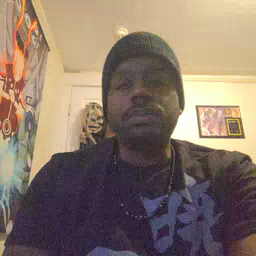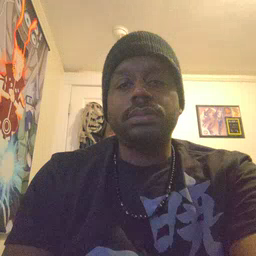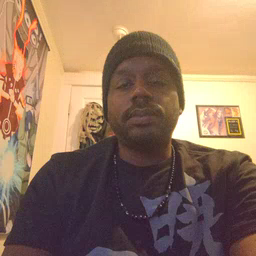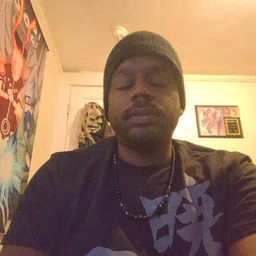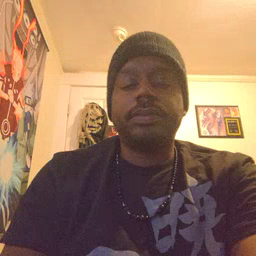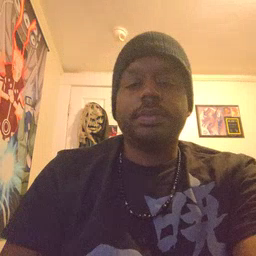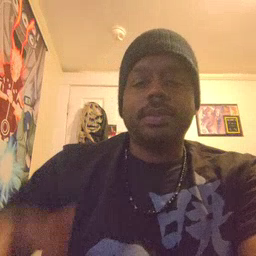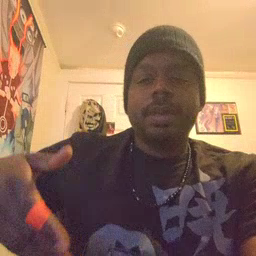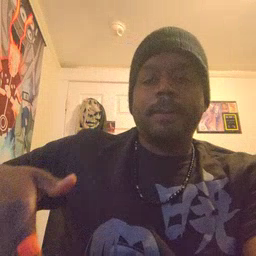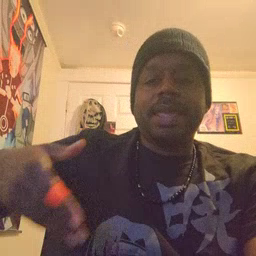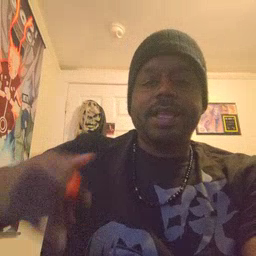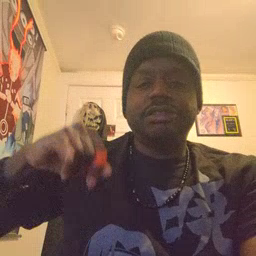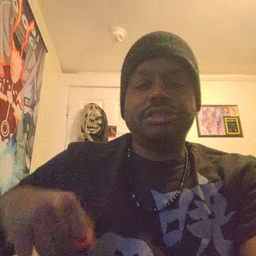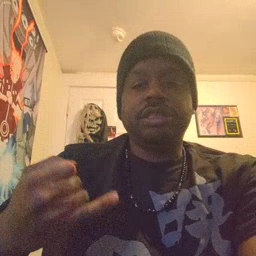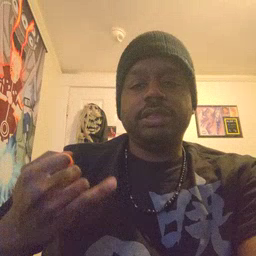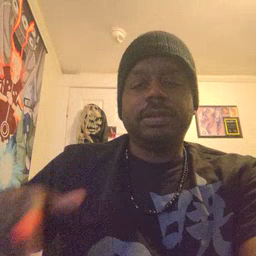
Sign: jeans